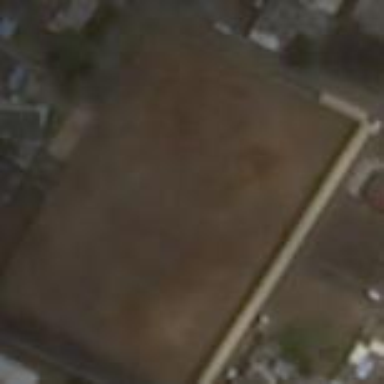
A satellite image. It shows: Soccer pitch for leisureland activities.